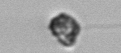
Label: Dinophyceae